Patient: sex M, age 67
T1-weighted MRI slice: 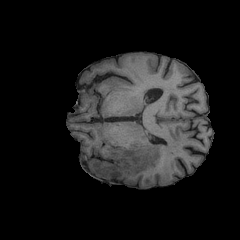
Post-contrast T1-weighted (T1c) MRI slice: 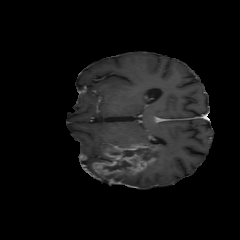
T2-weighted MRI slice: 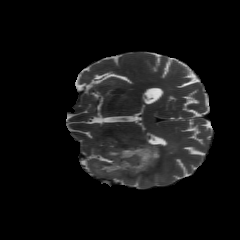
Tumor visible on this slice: yes
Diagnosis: Glioblastoma, IDH-wildtype
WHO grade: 4